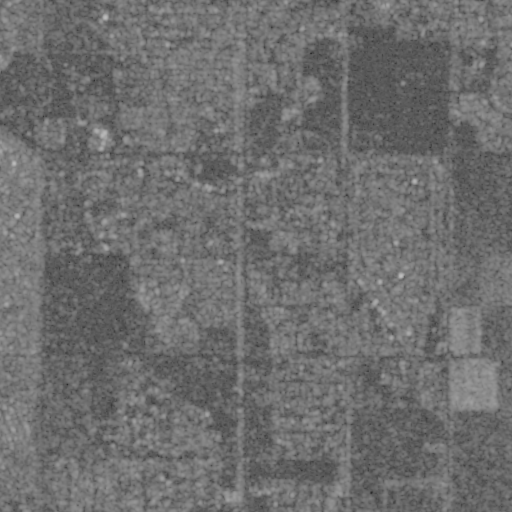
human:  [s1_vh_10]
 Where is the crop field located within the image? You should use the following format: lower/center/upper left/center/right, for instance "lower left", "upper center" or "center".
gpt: The crop field is located in the right of the image.
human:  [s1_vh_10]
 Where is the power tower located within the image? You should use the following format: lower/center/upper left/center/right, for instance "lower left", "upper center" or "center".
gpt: The power tower is located in the right of the image.
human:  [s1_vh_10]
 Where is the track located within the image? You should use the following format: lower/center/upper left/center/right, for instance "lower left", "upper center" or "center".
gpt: The track is located in the upper left of the image.
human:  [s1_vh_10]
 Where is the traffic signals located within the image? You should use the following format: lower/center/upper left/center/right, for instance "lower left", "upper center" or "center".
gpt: The traffic signals is located in the upper left of the image.
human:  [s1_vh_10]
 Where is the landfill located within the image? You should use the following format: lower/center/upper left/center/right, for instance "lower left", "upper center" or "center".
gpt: There is no landfill in the image.

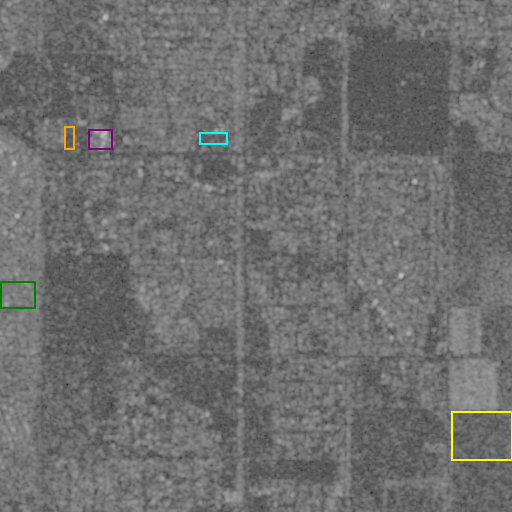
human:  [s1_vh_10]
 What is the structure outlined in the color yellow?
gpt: The structure outlined in yellow is a crop field.
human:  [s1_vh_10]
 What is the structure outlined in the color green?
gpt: The structure outlined in green is a park.
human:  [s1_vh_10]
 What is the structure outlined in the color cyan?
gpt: The structure outlined in cyan is a parking lot.
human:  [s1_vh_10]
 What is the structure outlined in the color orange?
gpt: The structure outlined in orange is a track.
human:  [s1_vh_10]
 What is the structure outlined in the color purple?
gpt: The structure outlined in purple is a building.
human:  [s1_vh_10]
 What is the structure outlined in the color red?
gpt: There is no red outline.